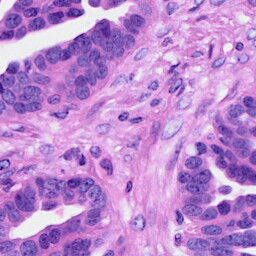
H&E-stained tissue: Ovarian